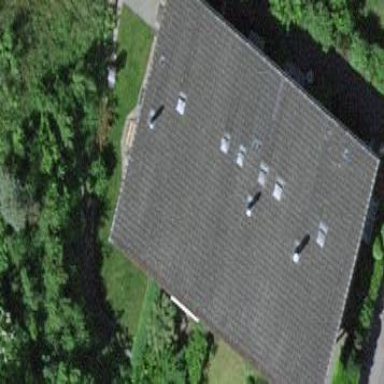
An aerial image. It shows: Residential building.